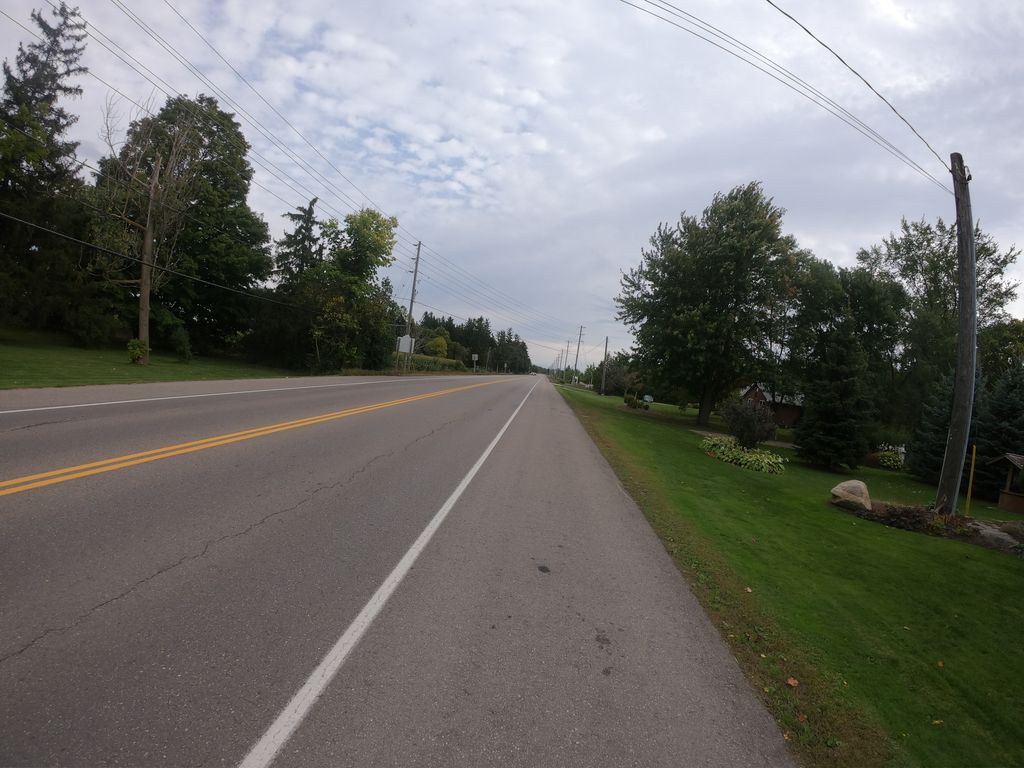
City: kitchener-waterloo